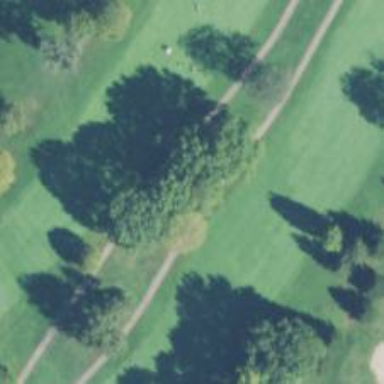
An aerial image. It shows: Path used for both walking and golf.